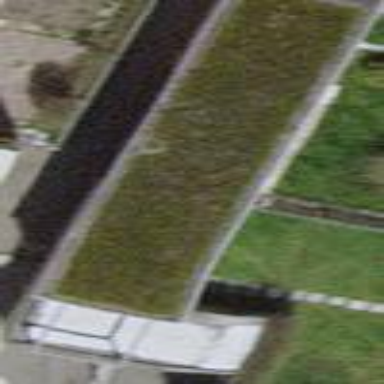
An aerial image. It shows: Building with flat roof.